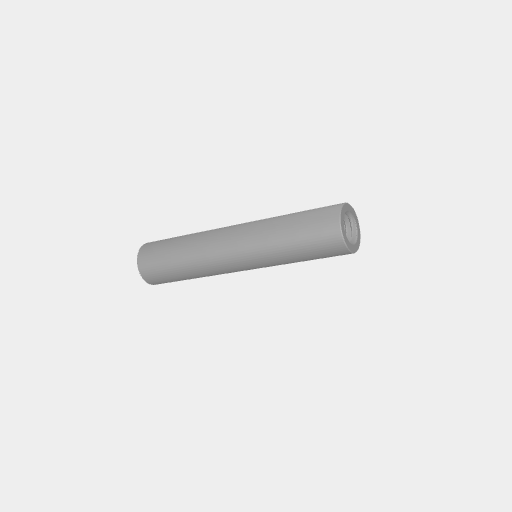
Part: Standoff6OD30